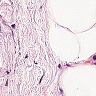
Metastatic tissue present: no